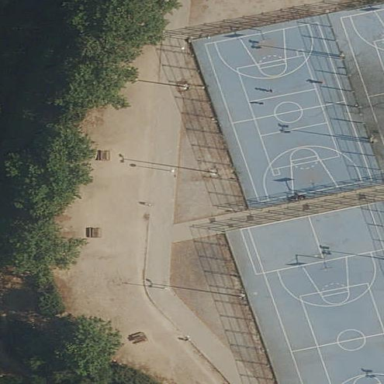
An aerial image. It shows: Fence enclosed basketball court on pitch.